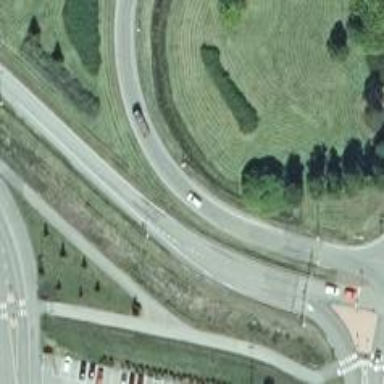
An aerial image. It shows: Tertiary trunk_link highway.